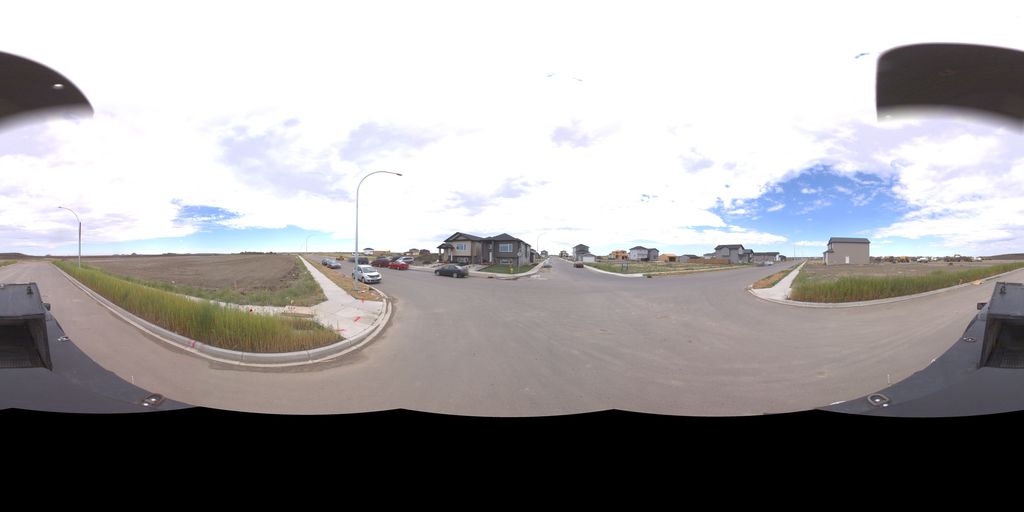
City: saskatoon